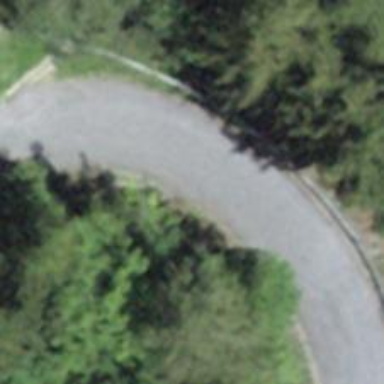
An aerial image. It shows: Well-maintained track road with grade 1 tracktype.